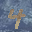
Label: 4